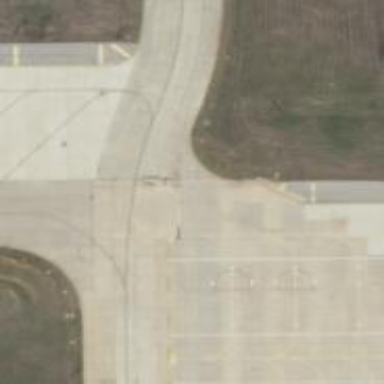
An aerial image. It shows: View of taxiway at the airport.